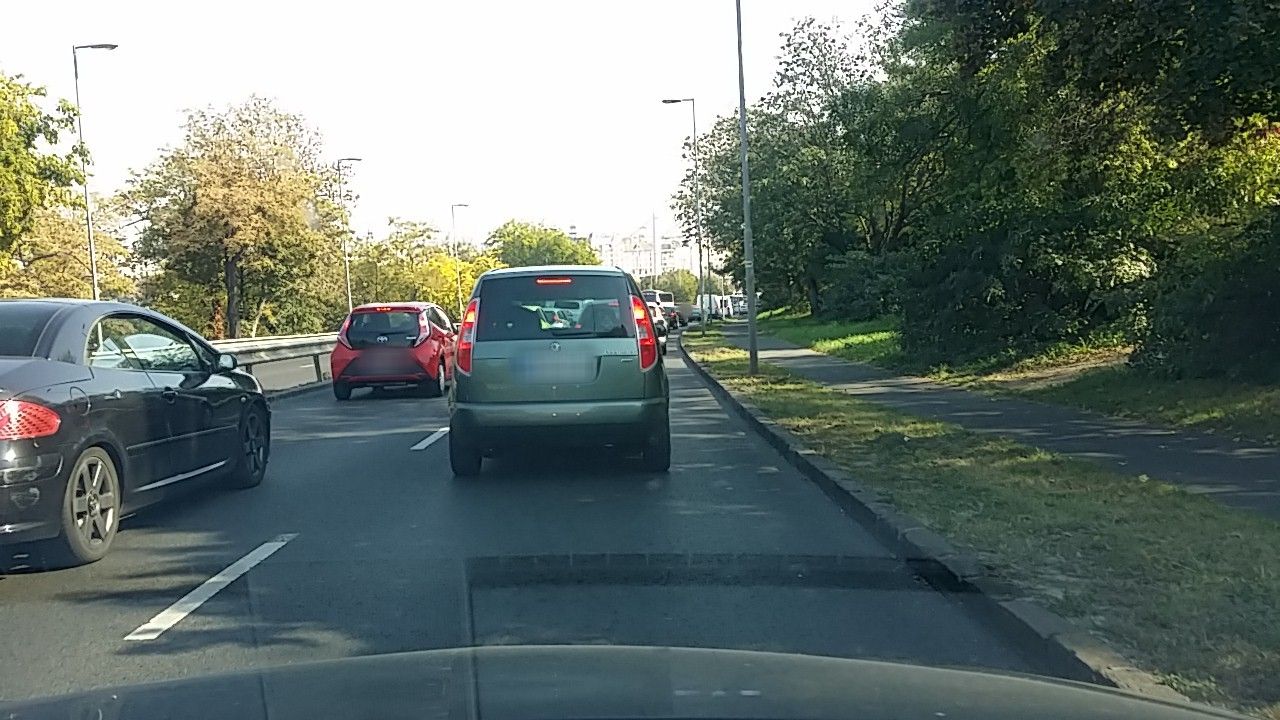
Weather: clear
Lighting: day
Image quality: good
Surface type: driving surface
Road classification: primary
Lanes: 2
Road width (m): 1.0
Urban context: urban centre
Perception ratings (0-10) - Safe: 2.96, Lively: 8.32, Beautiful: 6.86, Boring: 4.85, Depressing: 2.39, Wealthy: 6.08